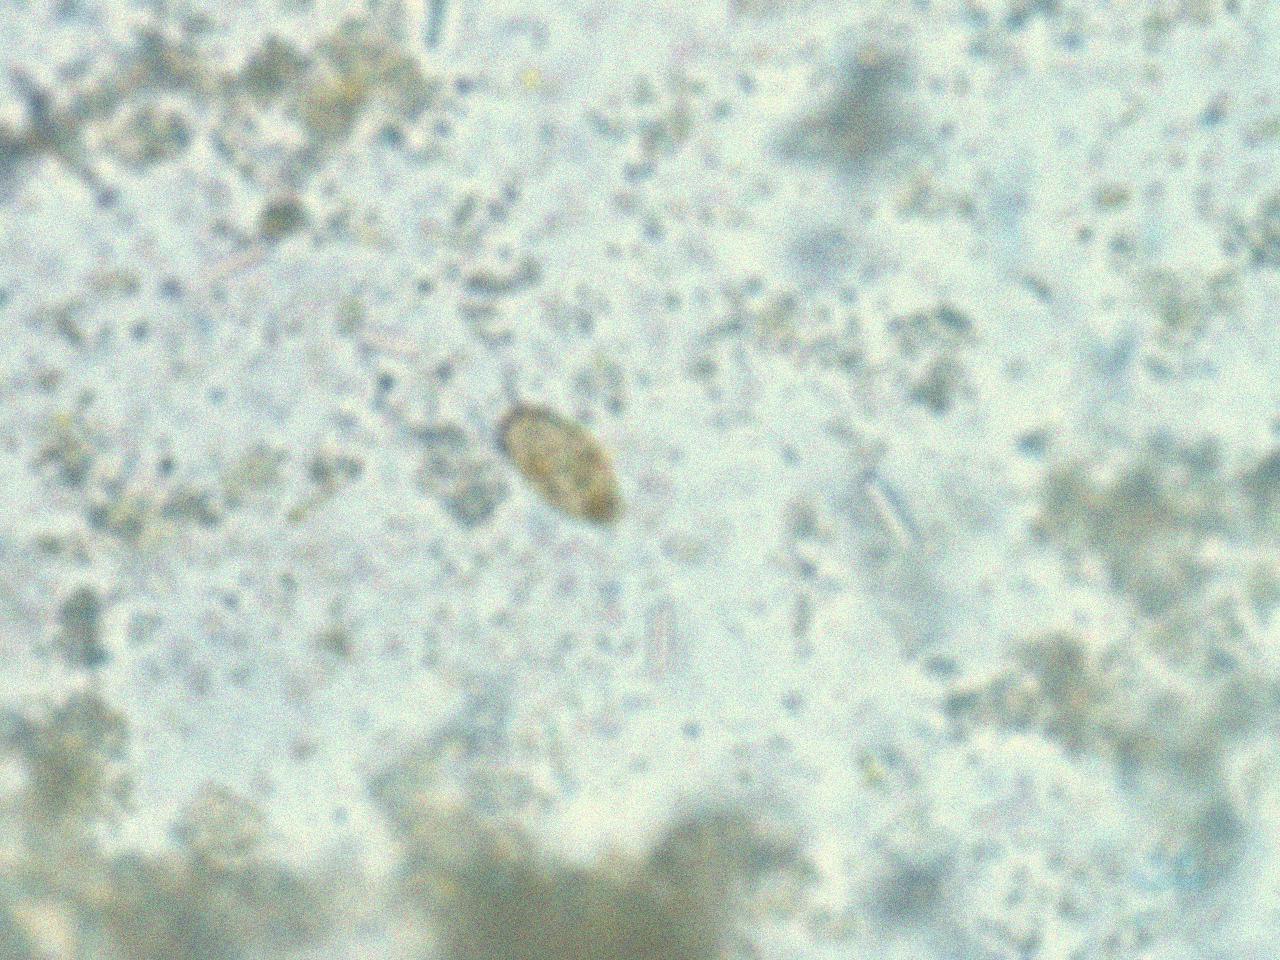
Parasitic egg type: Opisthorchis viverrine